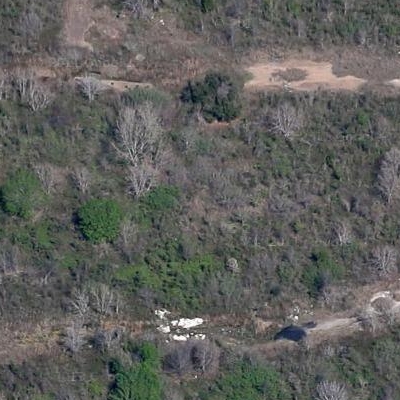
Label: eForest